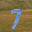
Label: 7